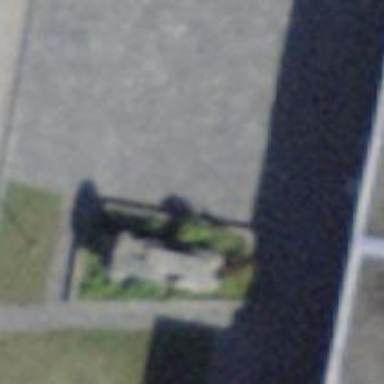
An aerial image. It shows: Fountain.